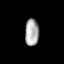
Tissue: lung
Cell type: Others
Senescence score: 0.2221
Nuclear area (px): 369
Mean DAPI intensity: 169.927